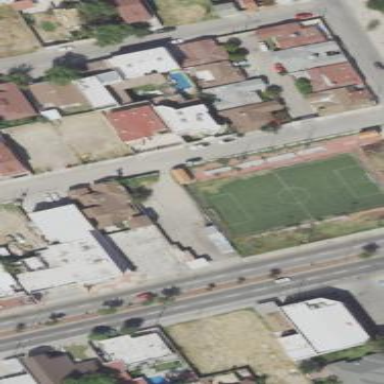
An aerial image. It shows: Soccer pitch for outdoor sports and leisure activities.